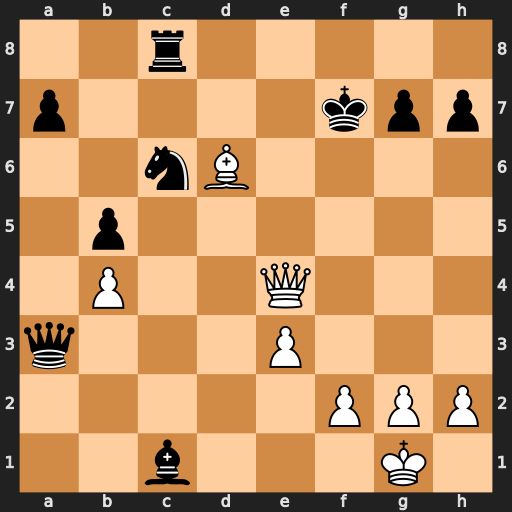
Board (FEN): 2r5/p4kpp/2nB4/1p6/1P2Q3/q3P3/5PPP/2b3K1
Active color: w
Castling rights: -
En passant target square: -
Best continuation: Qf5+ Ke8 Qxc8+